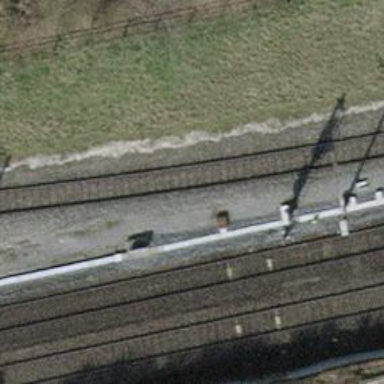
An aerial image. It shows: Single railway track with electrified contact line. It is spur track.